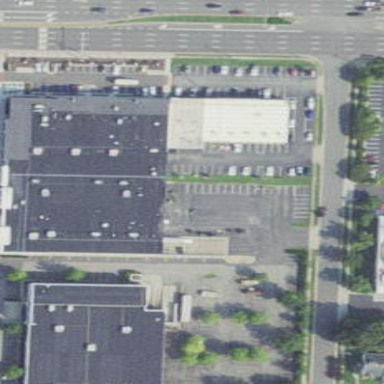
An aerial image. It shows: Industrial building.